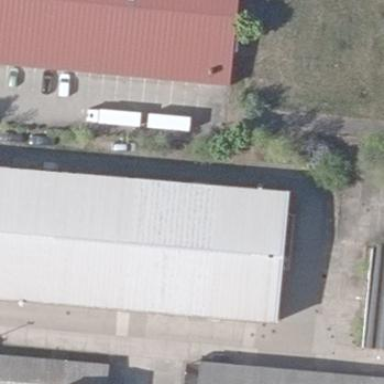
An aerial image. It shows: Building.